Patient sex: M
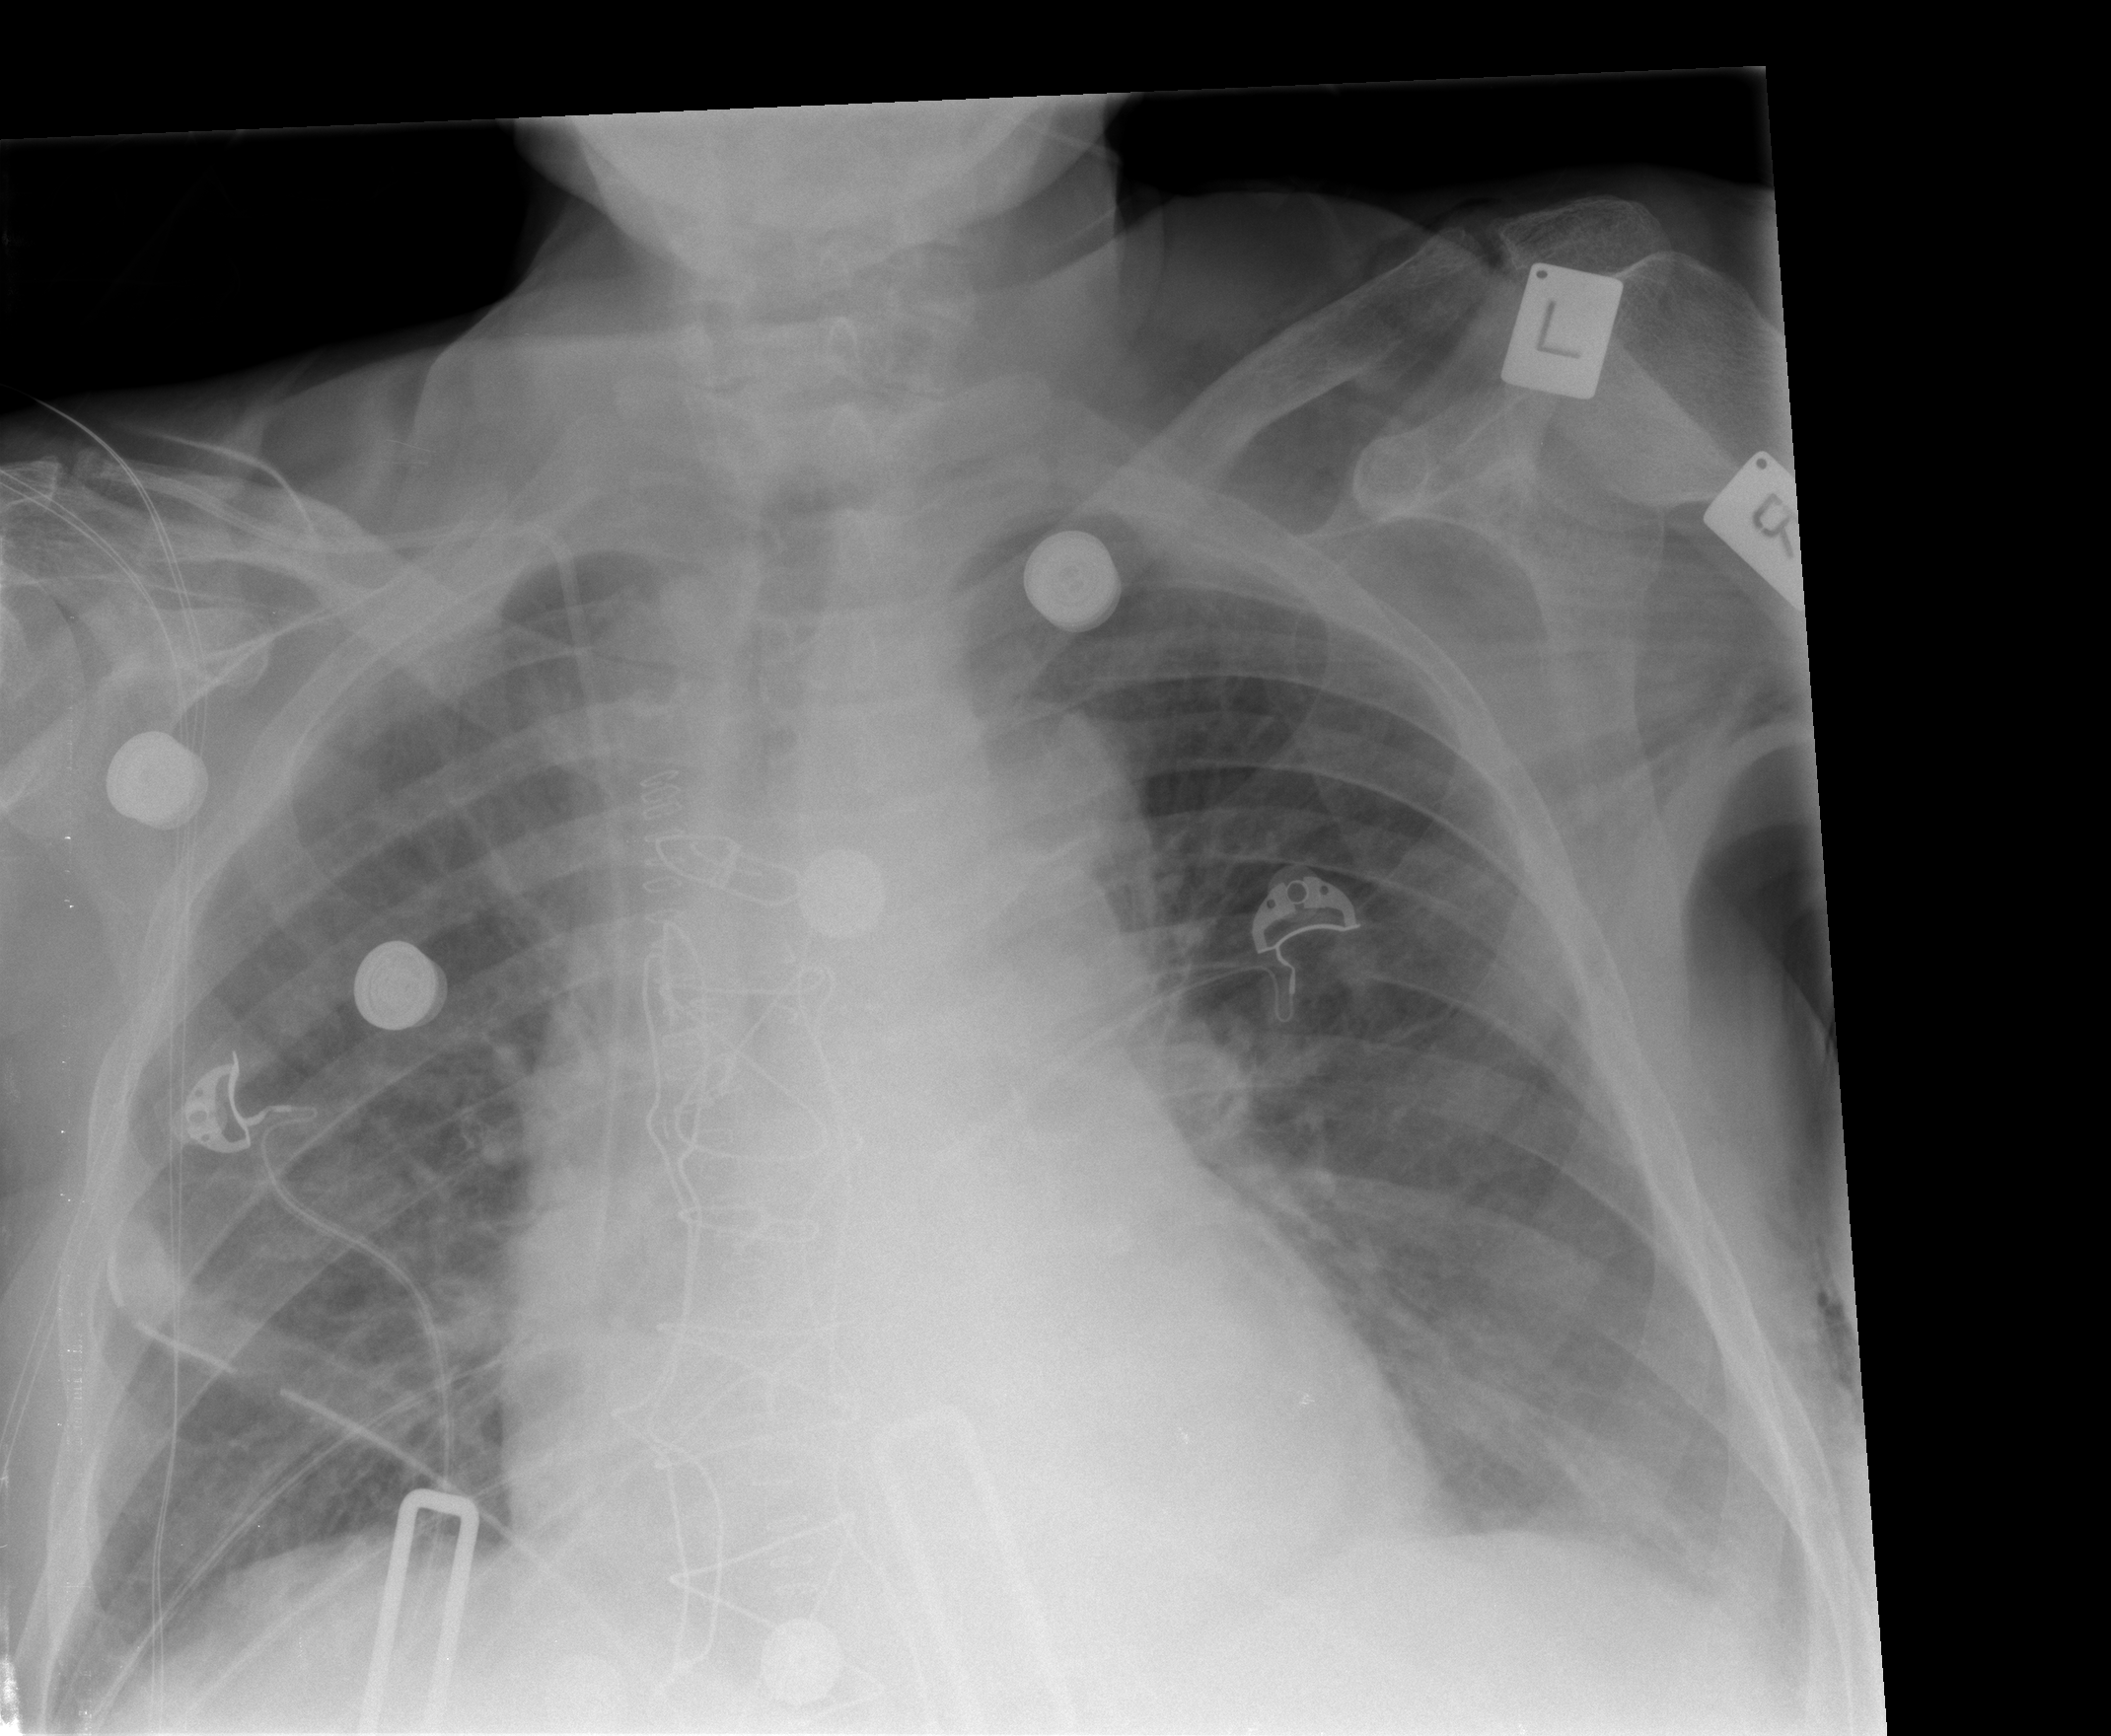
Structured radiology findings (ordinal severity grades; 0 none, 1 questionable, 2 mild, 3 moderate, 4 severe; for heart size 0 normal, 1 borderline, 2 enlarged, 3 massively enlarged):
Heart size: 2
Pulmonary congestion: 0
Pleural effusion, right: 0
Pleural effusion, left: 1
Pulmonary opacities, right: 0
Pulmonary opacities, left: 0
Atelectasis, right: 0
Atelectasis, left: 2